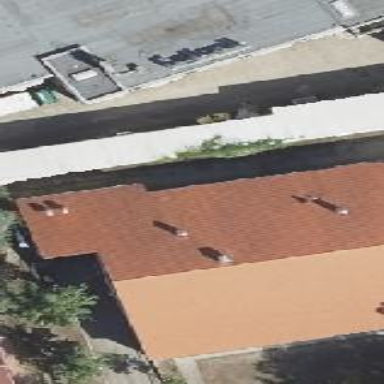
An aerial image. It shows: View of roof of building.